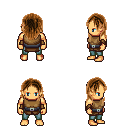
a pixel art fantasy rpg character, male body template, human, tanned skin, leather chest armor, teal pants, brown long hairstyle, cloth bracers, four views (front, back, left, right), 2x2 character sprite sheet, small pixel art, hard edges, no anti-aliasing